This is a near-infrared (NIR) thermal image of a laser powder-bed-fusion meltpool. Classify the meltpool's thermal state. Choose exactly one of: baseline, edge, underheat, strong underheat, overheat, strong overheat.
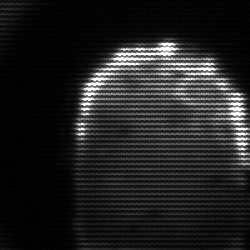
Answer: baseline